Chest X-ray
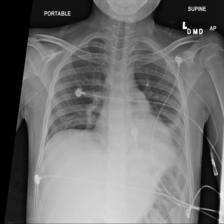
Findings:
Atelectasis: positive
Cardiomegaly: negative
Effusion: positive
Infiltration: negative
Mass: negative
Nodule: negative
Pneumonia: negative
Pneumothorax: negative
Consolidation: negative
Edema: negative
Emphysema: negative
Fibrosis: negative
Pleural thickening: negative
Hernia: negative